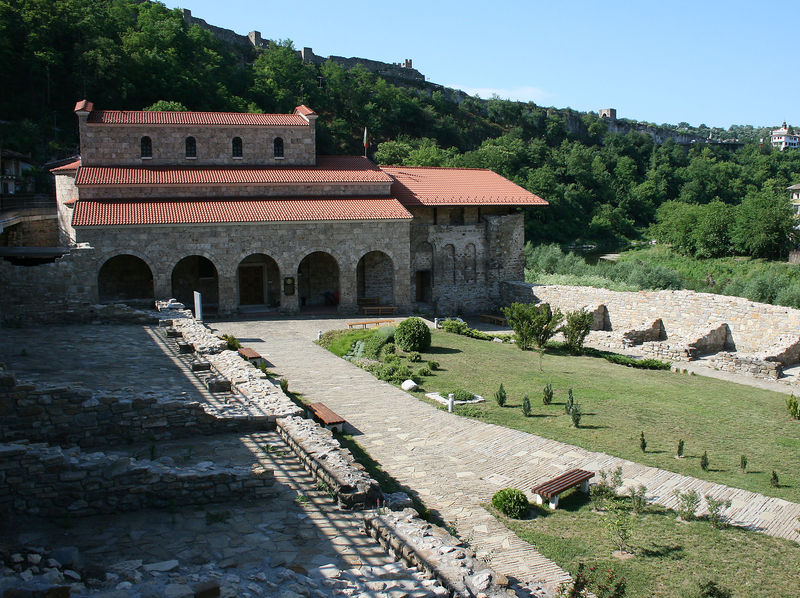
Titel: Große Lawra der Heiligen Vierzig Märtyrer
Standort:  (EU - Bulgarien); Veliko Tirnovo (EU - Bulgarien)
Schlagwörter: baum, schatten, grün, dach, gebäude, gras, haus, park, rasen, rot, weg, wiese, architektur, steine, hügel, busch, büsche, kirche, sträucher, wald, garten, farbig, bogen, italien, berge, gebirge, hang, mauer, hof, bank, arches, window, bench, wall, foto, fotografie, bögen, ruine, kreuz, pflastersteine, photo, villa, mauern, landhaus, rock, rocks, rundbögen, landscape, kapelle, roof, trees, bushes, shadow, römisch, toskana, lawn, ausgrabung, runine, photograph, #, römervilla